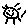
Label: sun